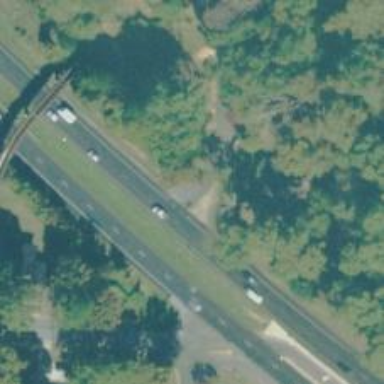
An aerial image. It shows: Trunk link highway.